Question: For understand de problem please, look the image or access the website: <URL> click in the top image logo, and you will see that strange underline or border below the logo.
When you click the image and drag the mouse to another part of the page, then drop it and return to the logo and you move the mouse over the image you will see that border/underline there too.
Can you help? It only appears on Chrome.
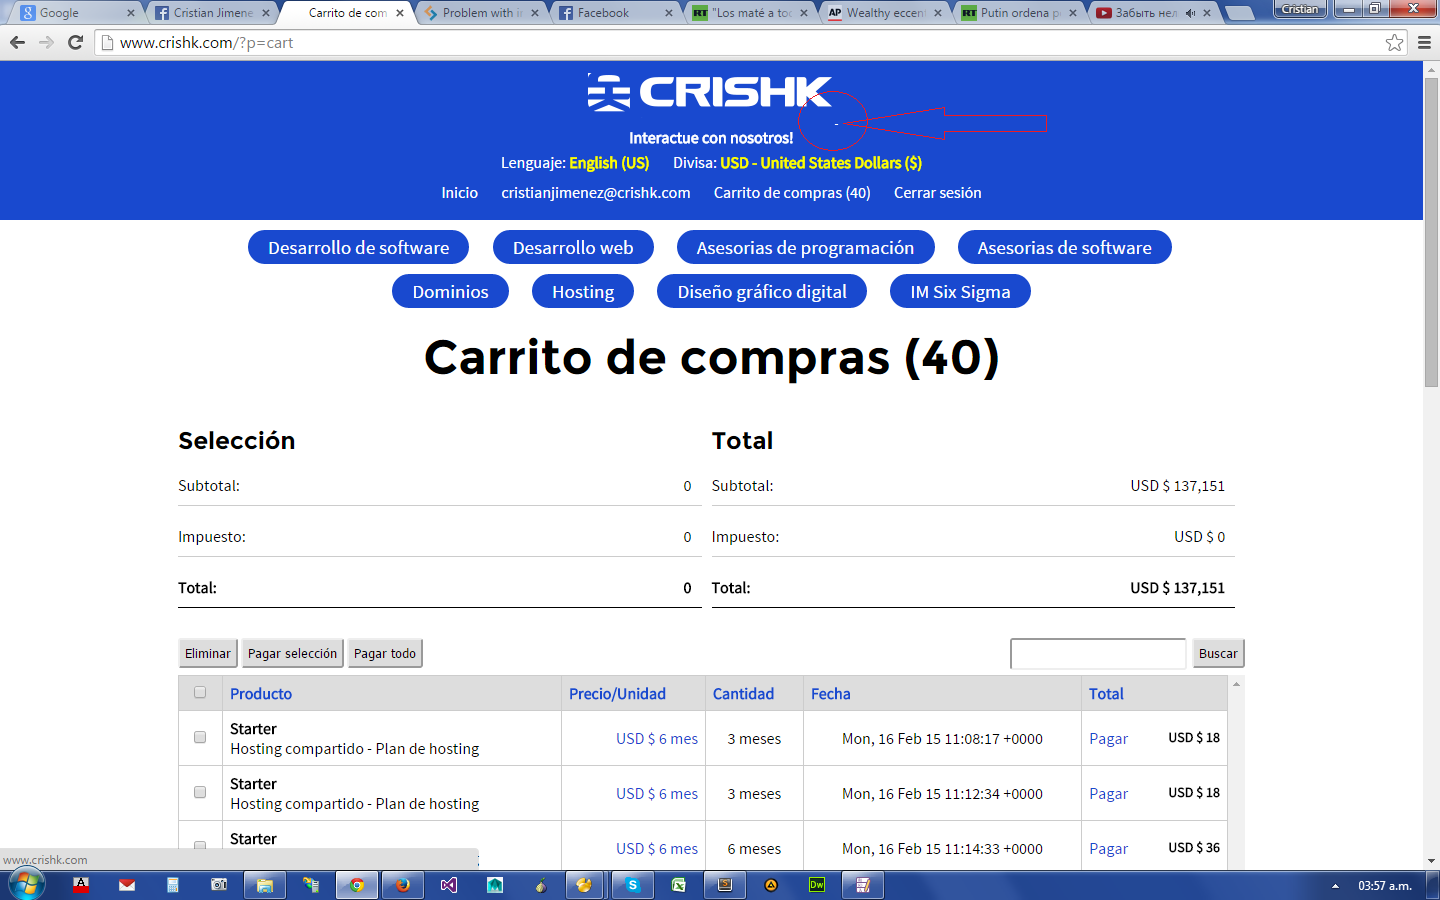
Answer: Add this styles in your style sheet
'''
.topmessage a{
outline : 0;
}
'''